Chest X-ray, AP view. Patient: 53 years old, sex M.
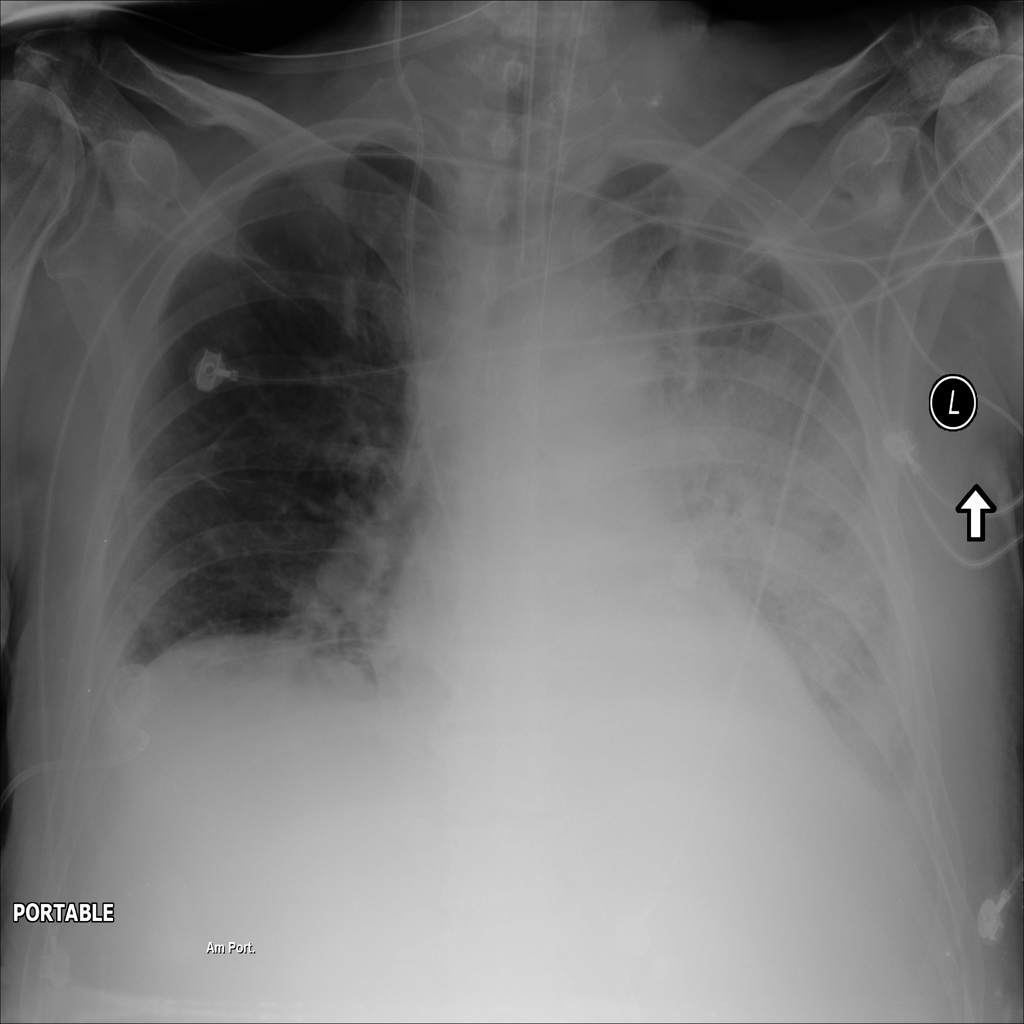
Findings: Effusion, Infiltration